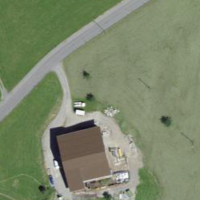
EUNIS habitat code: 24
Species observed at this site:
Malva sylvestris
Lilium bulbiferum